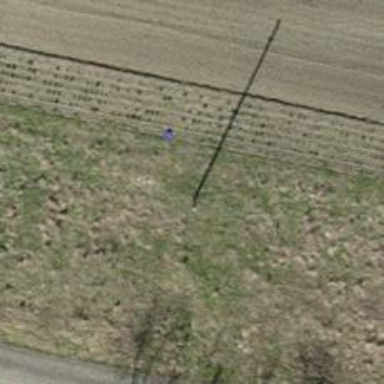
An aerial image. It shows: Power pole.